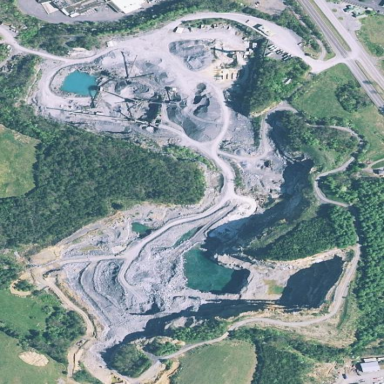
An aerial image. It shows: Quarry area.